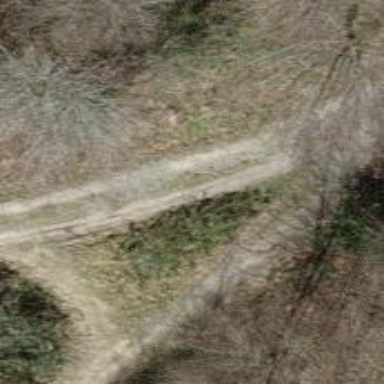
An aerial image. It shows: Ground path.